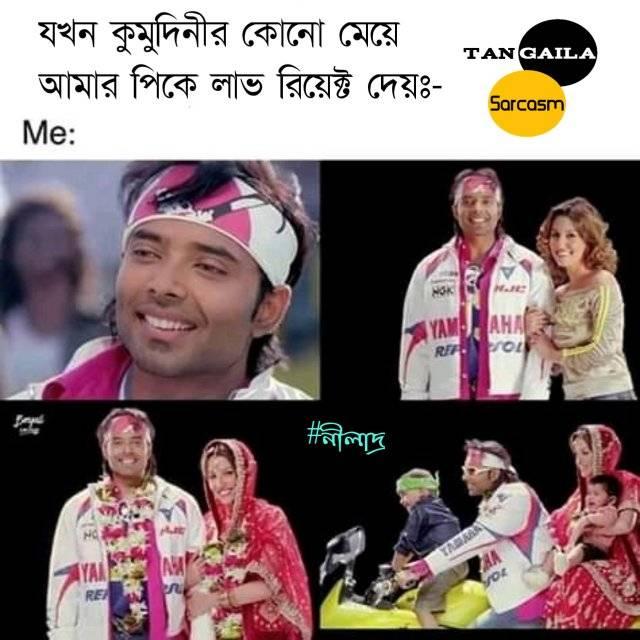
Caption: যখন  কুমুদিনীর কোনো মেয়ে আমার পিকে লাভ রিয়েক্ট দেয়ঃ-      Me:
Label: non-hate